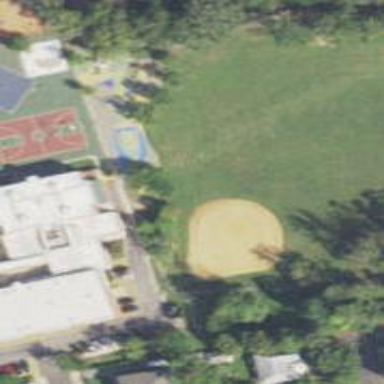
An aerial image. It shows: Baseball pitch for leisure and sports activities.